Field crop: maize
Growth stage: 2
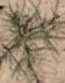
Species: salsola